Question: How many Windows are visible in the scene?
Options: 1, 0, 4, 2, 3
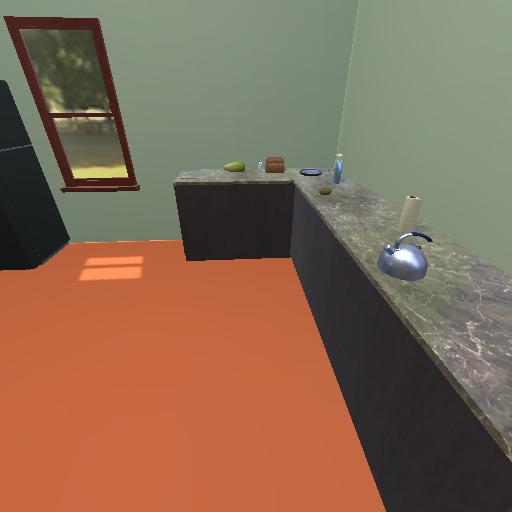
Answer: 1